Field crop: maize
Growth stage: 2
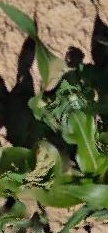
Species: maize